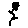
Label: flower